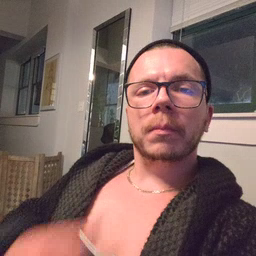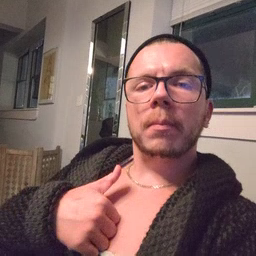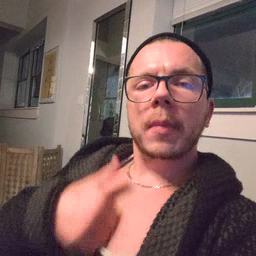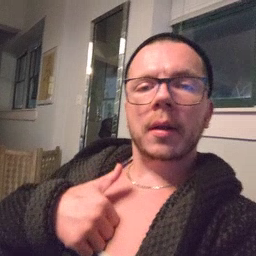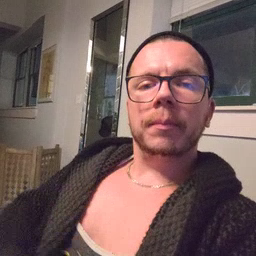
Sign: bath